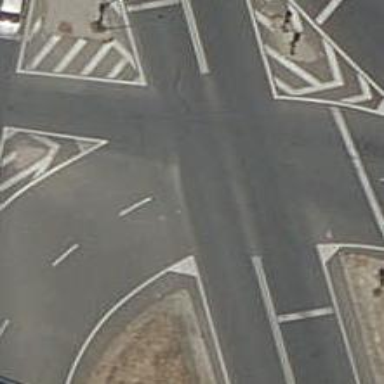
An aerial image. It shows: Road with traffic signals.